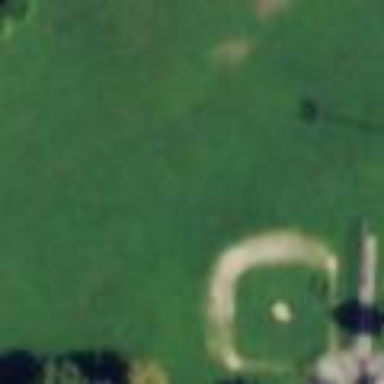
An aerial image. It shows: Baseball pitch for leisure land activities.